Question: I want to make an animation with javascript and html canvas, just the make a rectangle move from the top of the window to the bottom, I use canvas.clearRect to clear all the pixel on the canvas, but, it seems this function does not work, the previously drawing was still there. here is all the code
'''
<!DOCTYPE HTML>
<html>
<title>Jave script tetris by zdd</title>
<head>
<script>
function point(x, y)
{
this.x = x;
this.y = y;
}
function draw(timeDelta)
{
// Vertices to draw a square
var v1 = new point( 0, 0);
var v2 = new point(100, 0);
var v3 = new point(100, 100);
var v4 = new point( 0, 100);
this.vertices = [v1, v2, v3, v4];
// Get canvas context
var c = document.getElementById("canvas");
var cxt = c.getContext("2d");
// Clear the canvas, this does not work?
cxt.clearRect(0, 0, 800, 600);
// Move the piece based on time elapsed, just simply increase the y-coordinate here
for (var i = 0; i < this.vertices.length; ++i)
{
this.vertices[i].y += timeDelta;
}
cxt.moveTo(this.vertices[0].x, this.vertices[0].y);
for (var i = 1; i < this.vertices.length; ++i)
{
cxt.lineTo(this.vertices[i].x, this.vertices[i].y);
}
cxt.lineTo(this.vertices[0].x, this.vertices[0].y);
cxt.stroke();
}
var lastTime = Date.now();
function mainLoop()
{
window.requestAnimationFrame = window.requestAnimationFrame ||
window.mozRequestAnimationFrame ||
window.webkitRequestAnimationFrame ||
window.msRequestAnimationFrame;
window.requestAnimationFrame(mainLoop);
var currentTime = Date.now();
var timeDelta = (currentTime - lastTime);
draw(timeDelta);
lastTime = currentTime;
}
</script>
</head>
<body>
<canvas id="canvas" width="800" height="600">
</canvas>
<script>
</script>
<button type="button" style="position:absolute; left:500px; top:600px; width:100px; height:50px;" class="start" onclick="mainLoop()">start</button>
</body>
</html>
'''
and here is the result picture in Chrome, I want only one rectangle, but the clearRect function didn't clear the old rectangle, so..., how to fix this?

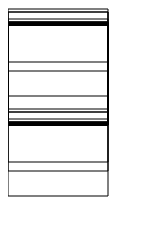
Answer: You are missing 'beginPath'. Without it each box is actually part of the last box.
'''
cxt.beginPath();
cxt.moveTo(this.vertices[0].x, this.vertices[0].y);
for (var i = 1; i < this.vertices.length; ++i) {
cxt.lineTo(this.vertices[i].x, this.vertices[i].y);
}
'''
after adding that, the box seems to jiggle around, not sure if thats your intention.
Here's a fiddle: <URL>
Good luck!